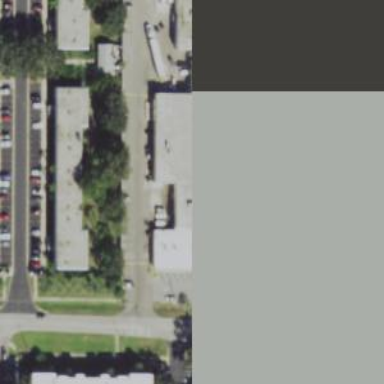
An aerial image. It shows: Convenience shop.